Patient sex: F
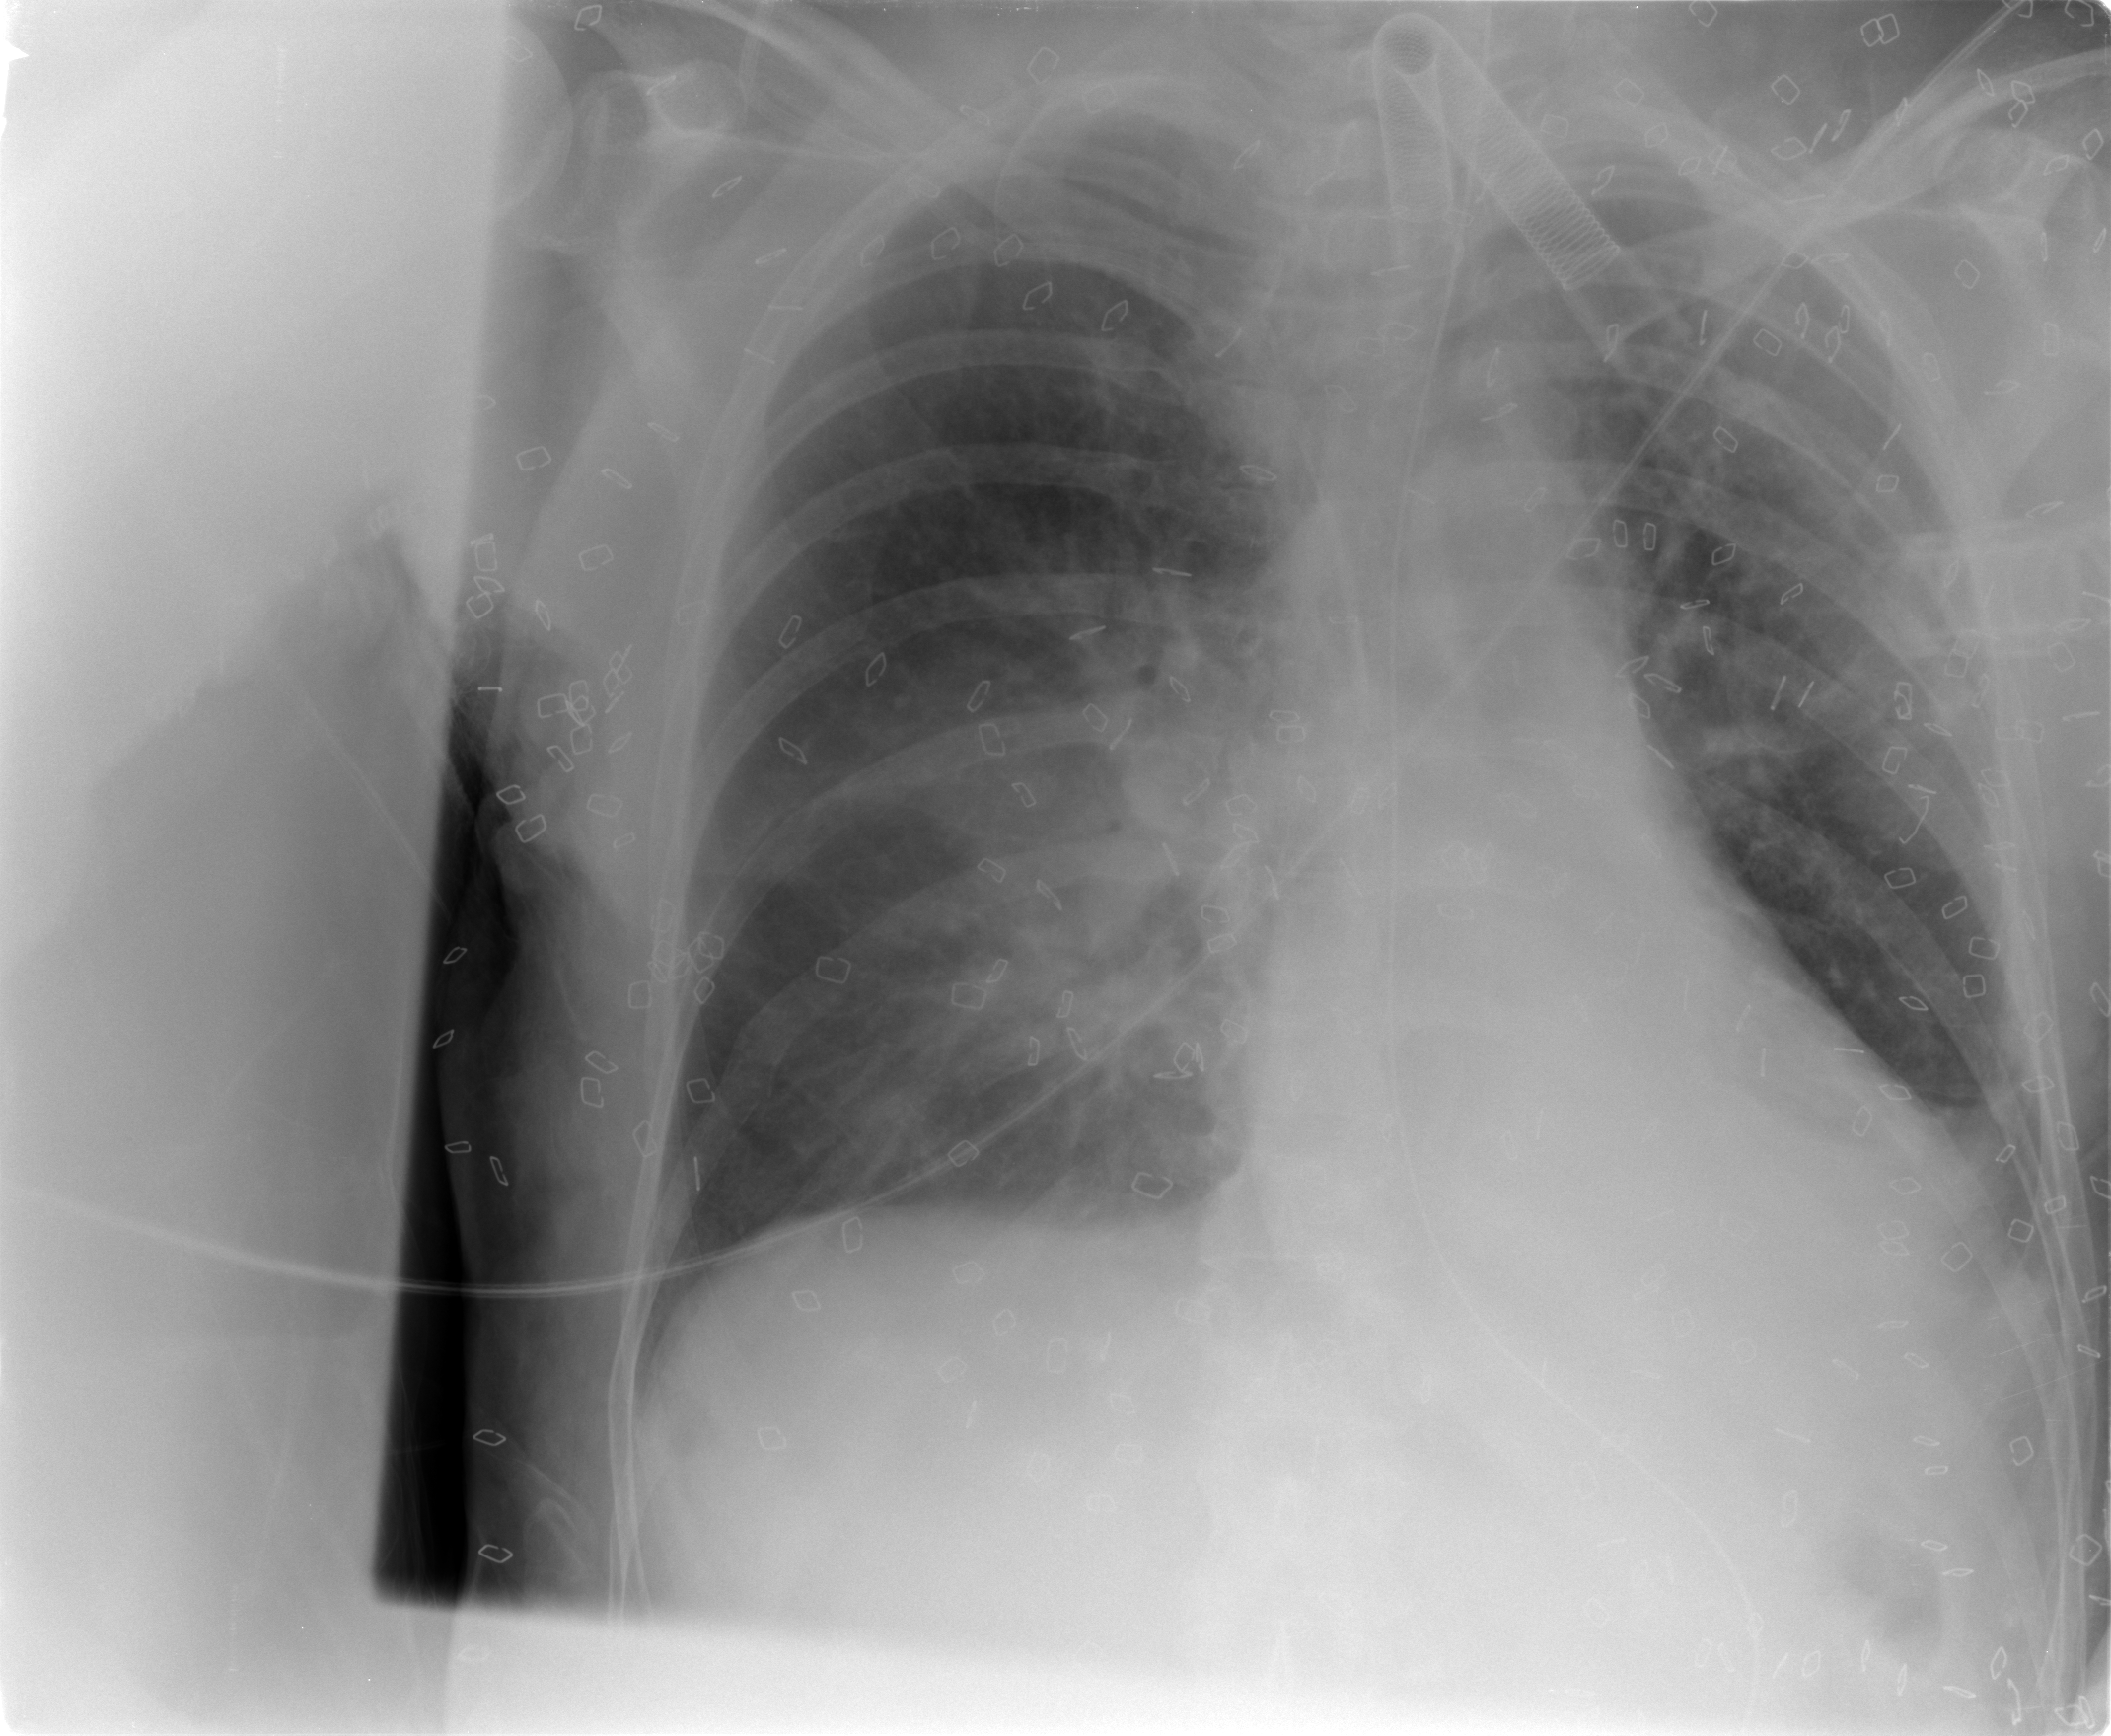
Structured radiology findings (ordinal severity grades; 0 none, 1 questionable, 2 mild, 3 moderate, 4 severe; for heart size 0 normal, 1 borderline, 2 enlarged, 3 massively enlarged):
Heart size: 0
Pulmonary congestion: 2
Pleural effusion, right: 0
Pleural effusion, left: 2
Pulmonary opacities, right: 3
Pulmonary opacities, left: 2
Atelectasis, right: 2
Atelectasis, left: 2